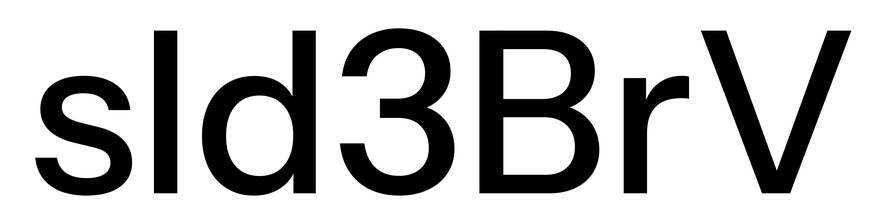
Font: InstrumentSans_Medium